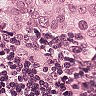
Metastatic tissue present: yes